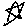
Label: star